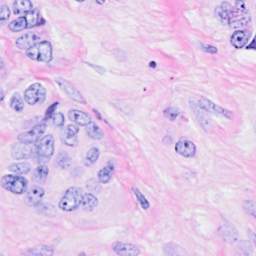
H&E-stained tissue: Breast